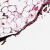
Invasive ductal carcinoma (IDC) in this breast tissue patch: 0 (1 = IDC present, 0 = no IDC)